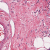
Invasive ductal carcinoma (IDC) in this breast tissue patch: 1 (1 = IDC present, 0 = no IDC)